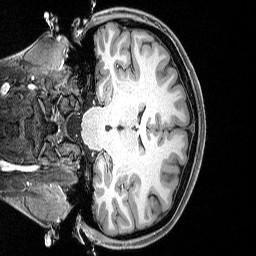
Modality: T1w
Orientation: coronal
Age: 22
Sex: male
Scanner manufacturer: siemens
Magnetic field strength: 3 T
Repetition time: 2.3 s
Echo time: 0.00298 s